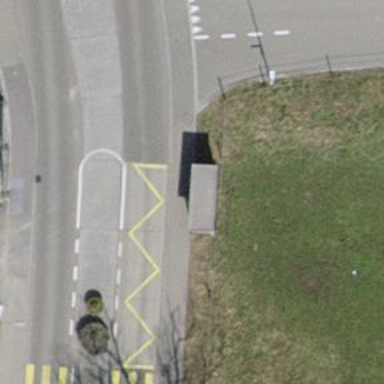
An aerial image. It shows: Bus stop with shelter. It is platform for public transport.